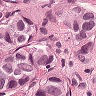
Metastatic tissue present: yes